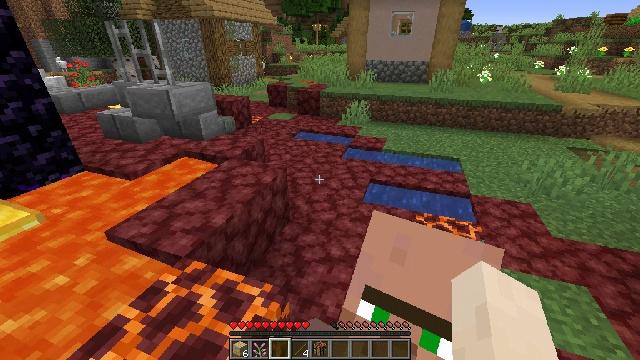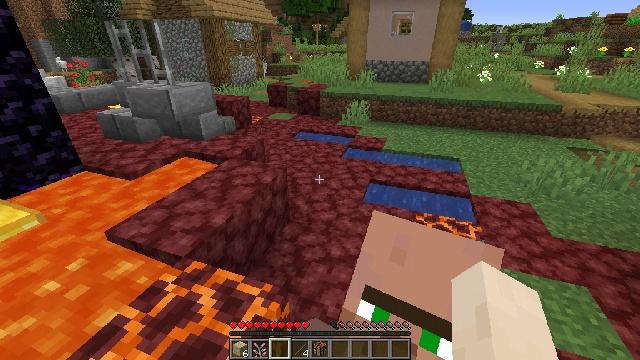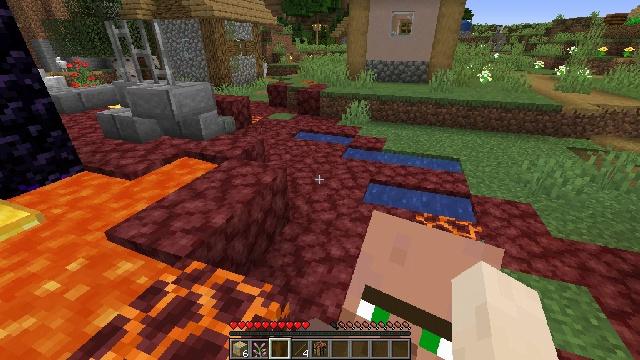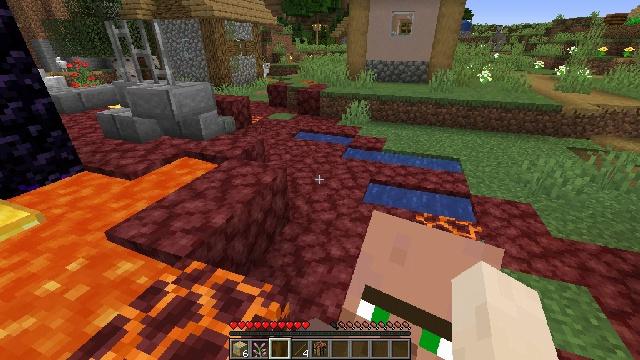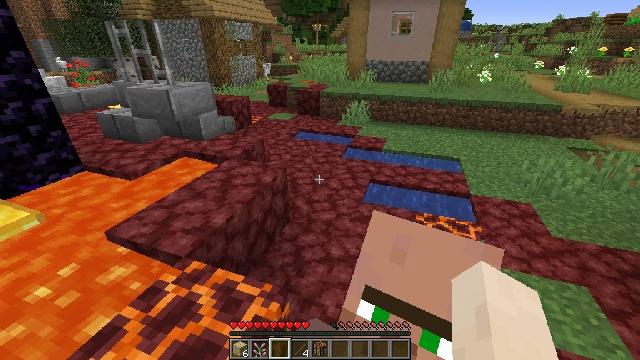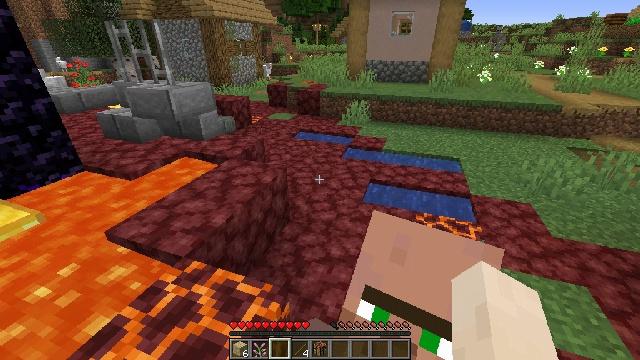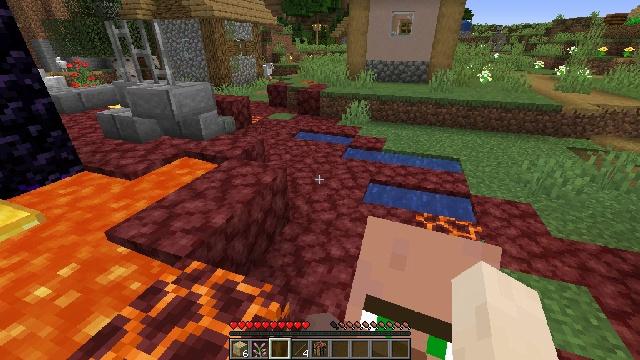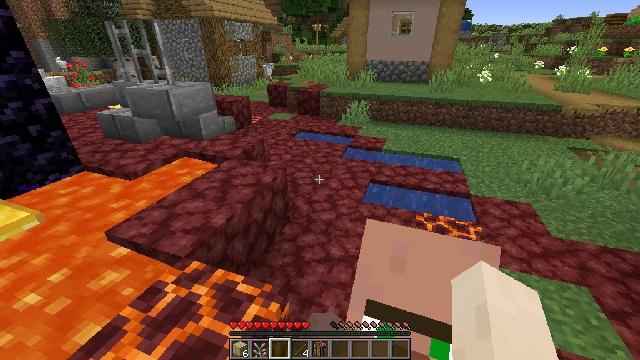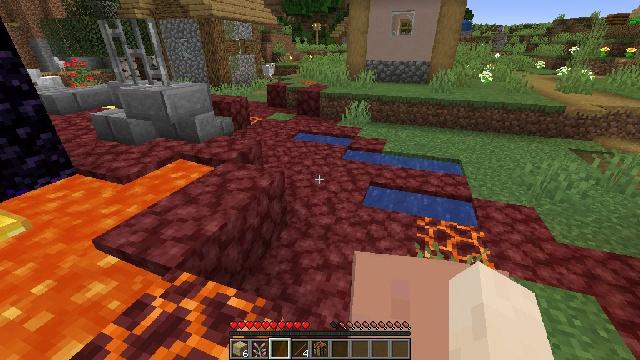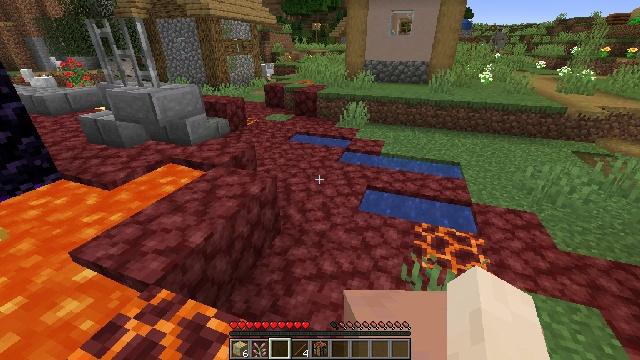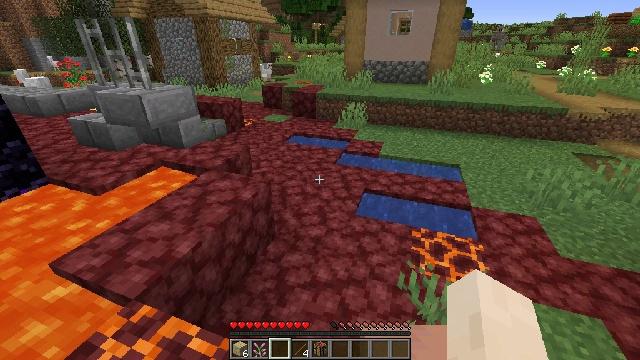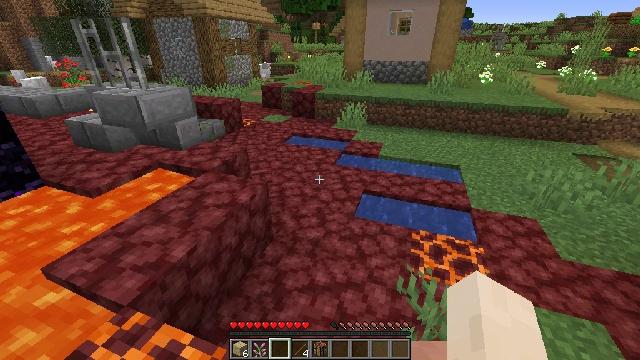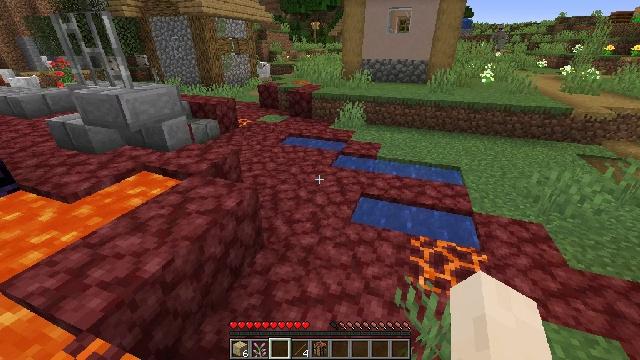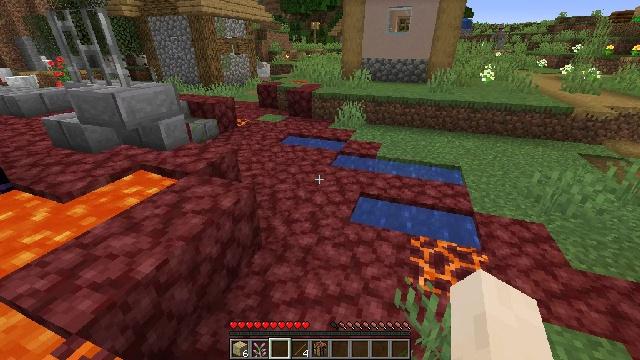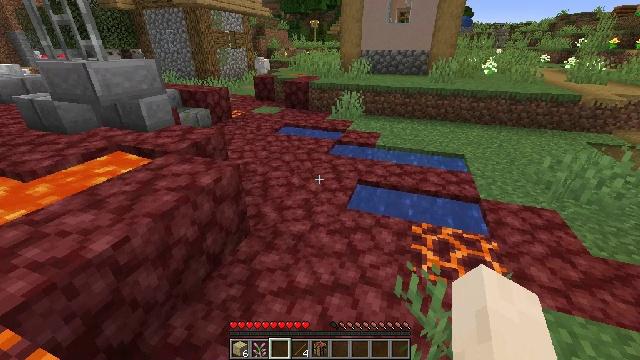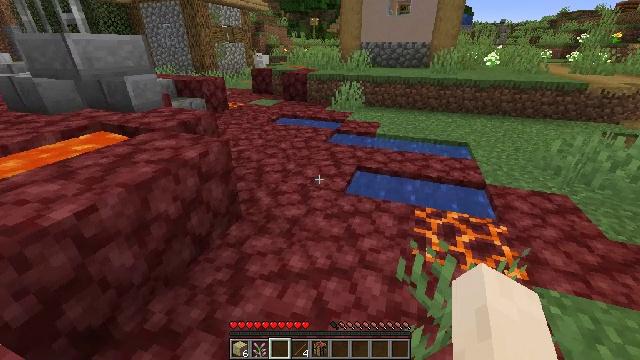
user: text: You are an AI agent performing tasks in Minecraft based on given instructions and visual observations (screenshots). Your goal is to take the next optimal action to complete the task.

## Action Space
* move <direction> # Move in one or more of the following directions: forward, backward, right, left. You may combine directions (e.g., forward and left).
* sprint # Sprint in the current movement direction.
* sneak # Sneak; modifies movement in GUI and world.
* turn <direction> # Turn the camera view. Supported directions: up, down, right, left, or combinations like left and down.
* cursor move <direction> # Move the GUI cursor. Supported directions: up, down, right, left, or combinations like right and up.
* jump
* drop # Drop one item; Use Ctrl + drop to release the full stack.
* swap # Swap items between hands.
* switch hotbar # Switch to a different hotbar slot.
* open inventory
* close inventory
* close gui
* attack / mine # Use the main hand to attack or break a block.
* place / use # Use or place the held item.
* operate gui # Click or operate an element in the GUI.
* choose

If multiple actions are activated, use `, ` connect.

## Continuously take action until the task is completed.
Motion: motion action
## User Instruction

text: Combat the chicken.
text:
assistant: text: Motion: no_op
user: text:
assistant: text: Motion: no_op
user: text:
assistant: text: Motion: no_op
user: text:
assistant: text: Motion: no_op
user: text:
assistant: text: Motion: no_op
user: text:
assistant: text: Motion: no_op
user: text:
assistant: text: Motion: move forward
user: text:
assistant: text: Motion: move forward and move right
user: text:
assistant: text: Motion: move forward and move right
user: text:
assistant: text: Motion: move forward and move right
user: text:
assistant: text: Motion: move forward and move right
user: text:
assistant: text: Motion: move forward and move right
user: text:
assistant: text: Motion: move forward and move right
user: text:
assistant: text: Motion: no_op
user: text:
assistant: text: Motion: no_op
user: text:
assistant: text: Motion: no_op
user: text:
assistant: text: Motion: no_op
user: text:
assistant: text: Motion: no_op
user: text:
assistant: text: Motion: no_op
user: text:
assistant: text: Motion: turn down
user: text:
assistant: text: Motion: move forward, turn left and down
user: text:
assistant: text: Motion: move forward, turn down
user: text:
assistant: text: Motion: move forward
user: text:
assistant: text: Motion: move forward
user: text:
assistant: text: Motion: move forward, turn left and up
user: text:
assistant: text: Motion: move forward, turn left and up
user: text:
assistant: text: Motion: move forward and move right, turn left and up
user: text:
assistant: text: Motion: move forward and move right, turn up
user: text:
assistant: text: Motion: move forward and move right, turn left and up
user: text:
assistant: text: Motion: move forward and move right, turn left and up